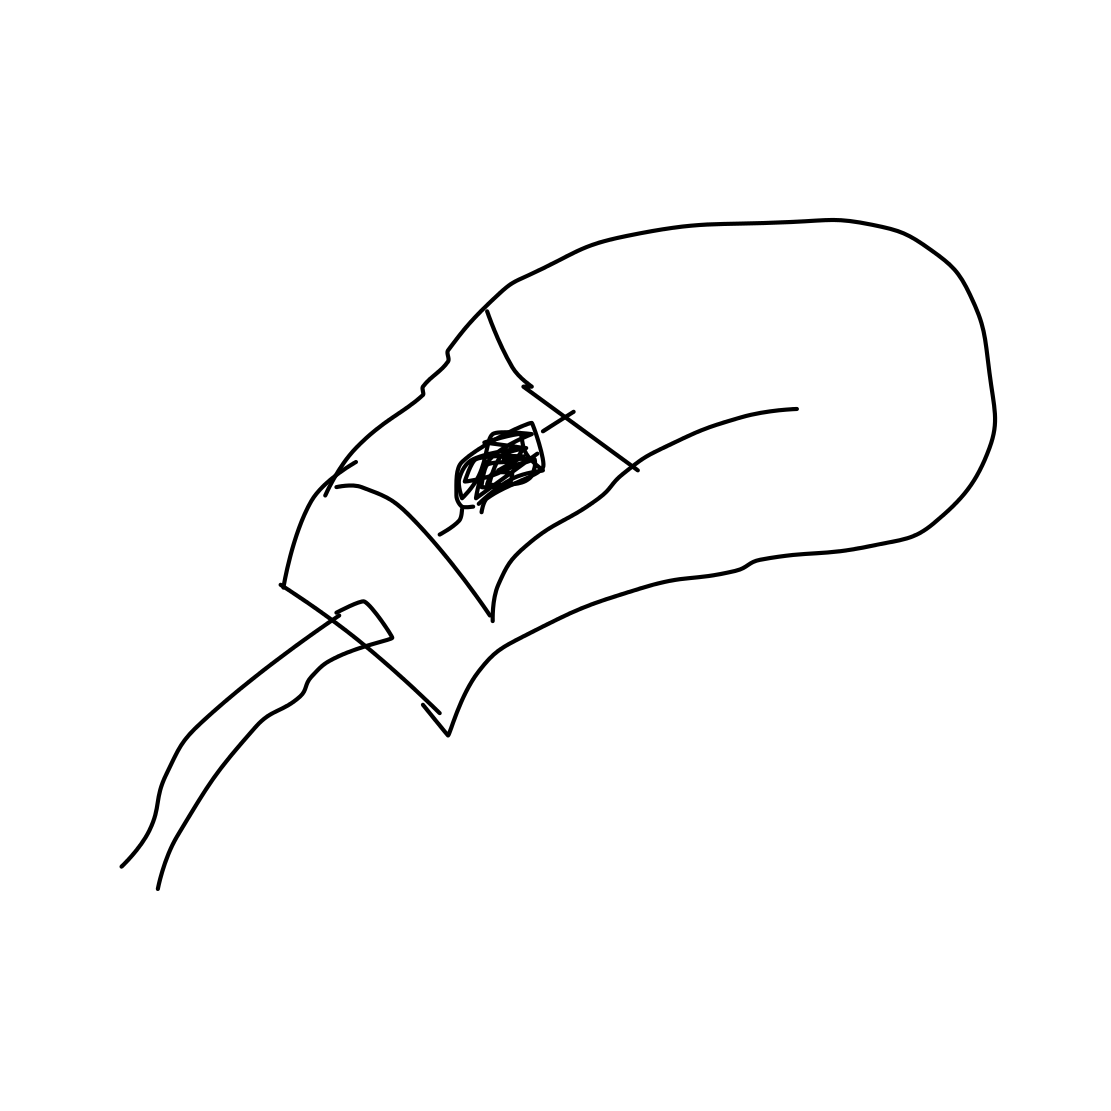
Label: computer-mouse